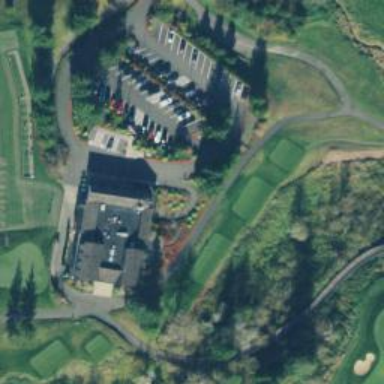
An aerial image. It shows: Pathway for golf carts.